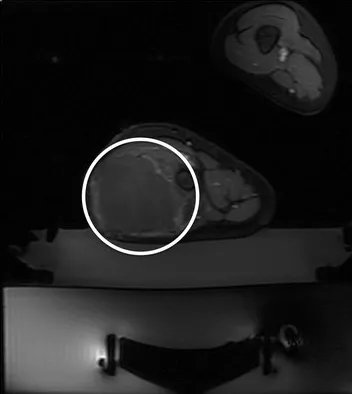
Axial spoiled gradient echo fat-saturated postcontrast image immediately following the first MRgFUS treatment in a 7-year-old boy with large desmoid tumor within the musculature of the thigh. Near total non-perfused volume (white circle) is seen at this level within the central portion of the mass, with minimal rim enhancement.
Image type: radiology (mri)